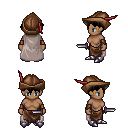
a pixel art fantasy rpg character, female body template, human, dark skin, gray cape, robe skirt, black short bangs hairstyle, leather cap, leather bracers, metal boots, dagger, four views (front, back, left, right), 2x2 character sprite sheet, small pixel art, hard edges, no anti-aliasing